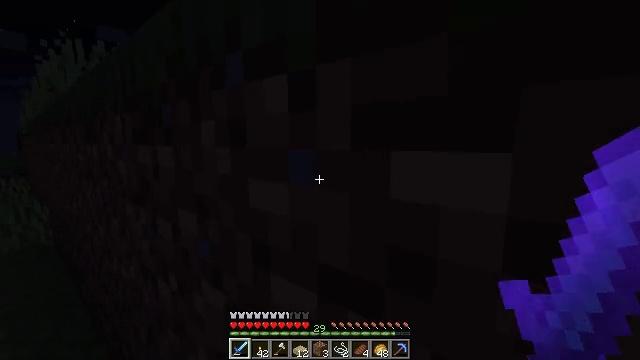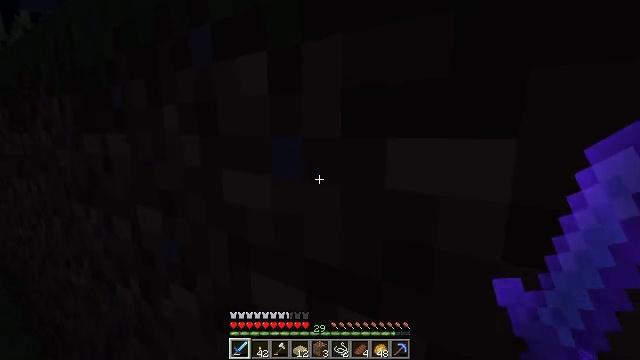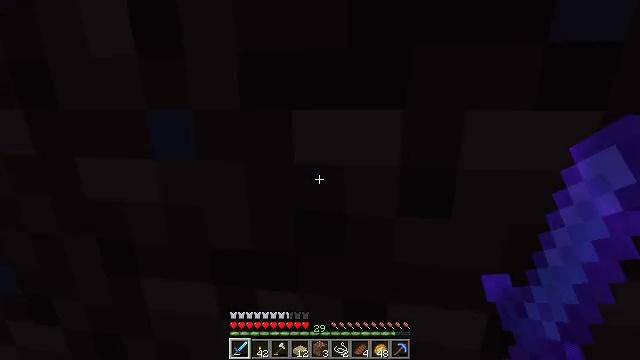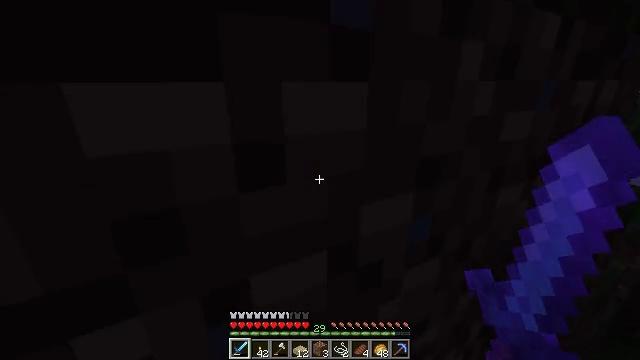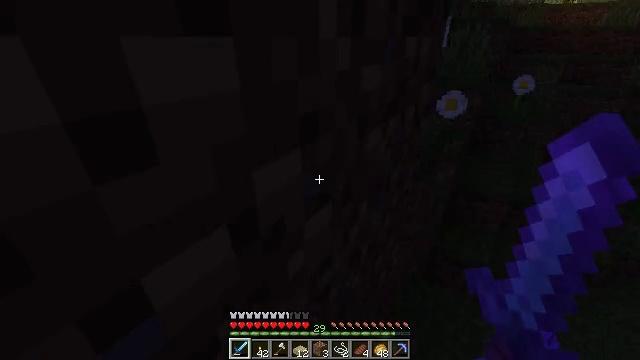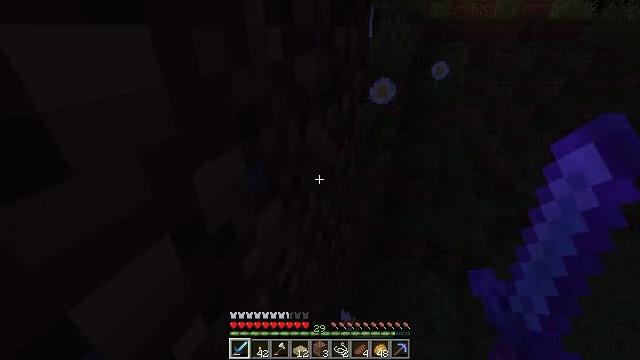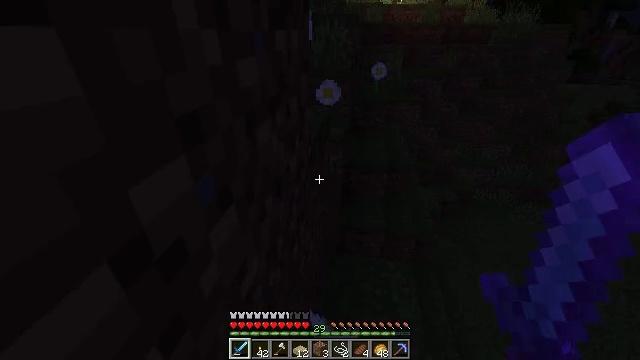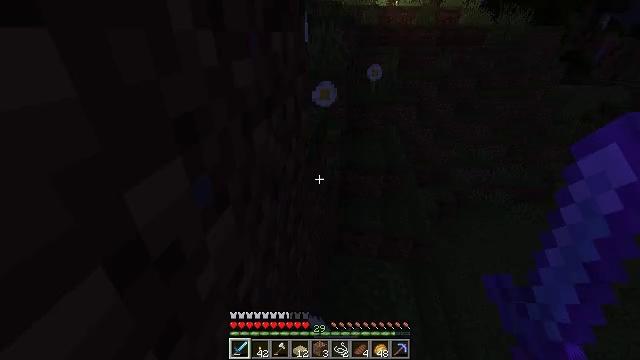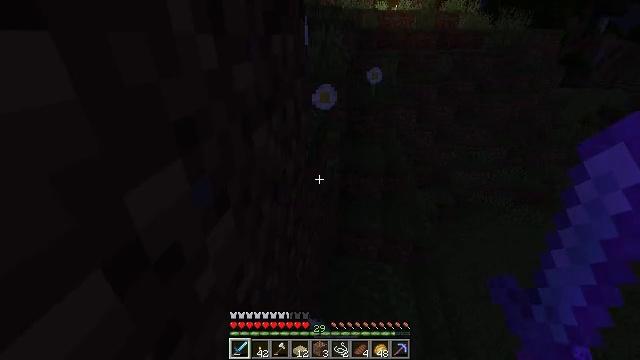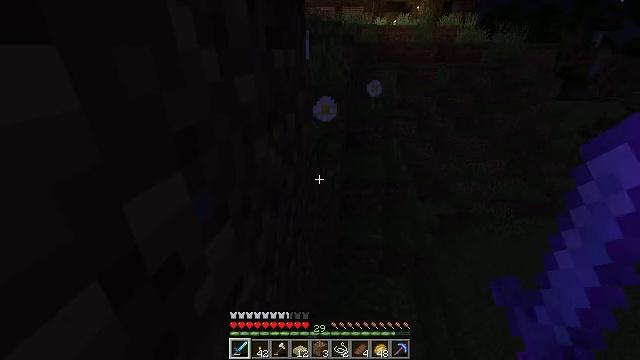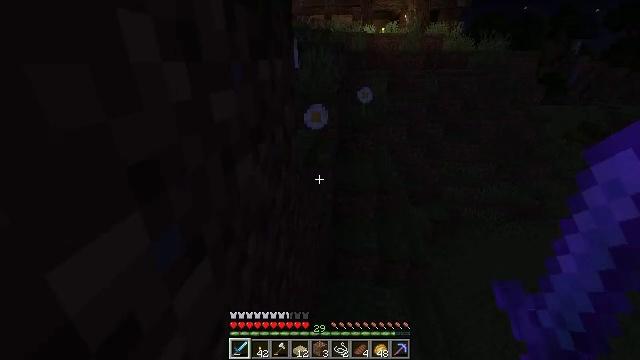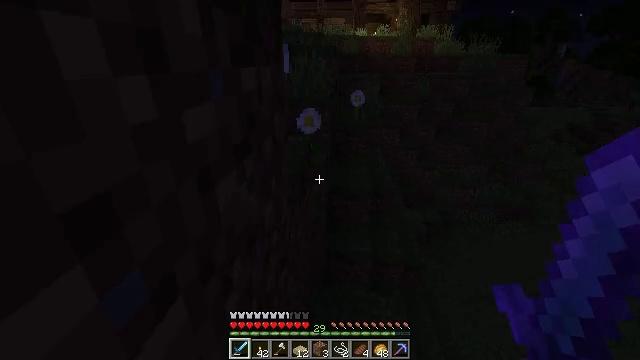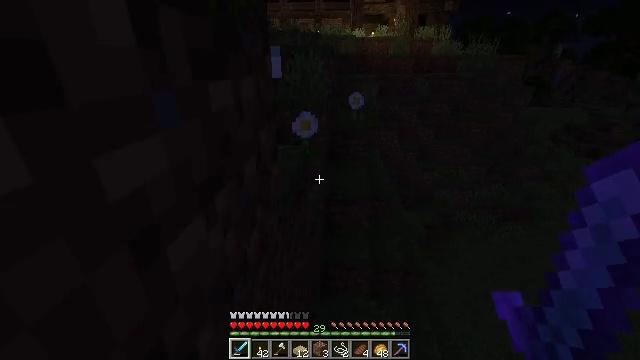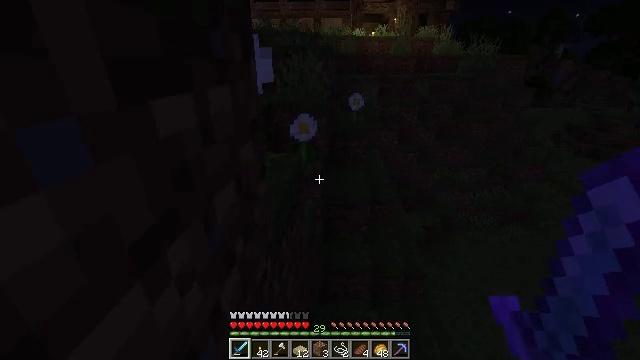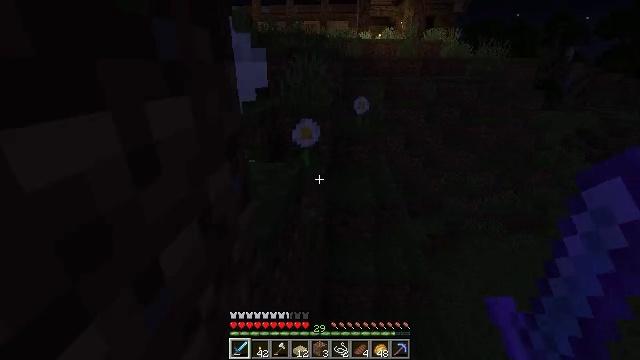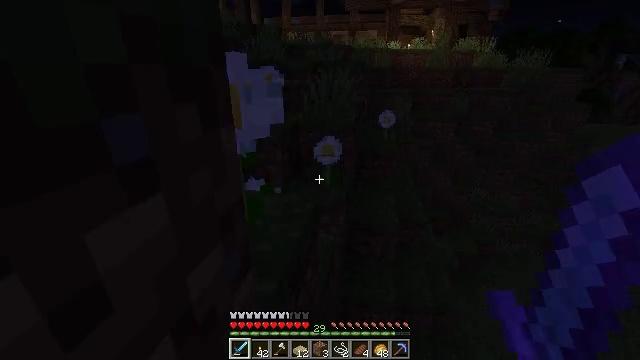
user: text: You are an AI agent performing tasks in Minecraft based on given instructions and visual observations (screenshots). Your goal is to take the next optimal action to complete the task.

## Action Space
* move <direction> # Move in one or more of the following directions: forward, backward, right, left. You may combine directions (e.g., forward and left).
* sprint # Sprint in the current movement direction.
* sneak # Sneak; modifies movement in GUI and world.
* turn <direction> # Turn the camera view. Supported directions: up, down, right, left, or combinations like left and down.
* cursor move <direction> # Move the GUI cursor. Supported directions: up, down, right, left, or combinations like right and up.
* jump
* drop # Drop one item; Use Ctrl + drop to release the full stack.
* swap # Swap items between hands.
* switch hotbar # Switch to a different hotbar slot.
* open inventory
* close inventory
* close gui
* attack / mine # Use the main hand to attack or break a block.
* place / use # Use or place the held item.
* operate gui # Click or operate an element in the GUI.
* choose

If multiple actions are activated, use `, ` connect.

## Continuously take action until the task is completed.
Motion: motion action
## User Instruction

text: Gather grass on the ground.
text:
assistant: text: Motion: turn right and down
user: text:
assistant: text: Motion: turn right and down
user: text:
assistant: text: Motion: turn right and down
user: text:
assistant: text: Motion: turn right and down
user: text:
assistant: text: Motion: turn right and down
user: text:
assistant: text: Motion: turn right
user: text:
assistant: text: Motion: no_op
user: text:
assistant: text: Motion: no_op
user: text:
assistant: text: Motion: turn up
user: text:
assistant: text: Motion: move forward, turn right and up
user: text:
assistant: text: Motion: move forward, turn right
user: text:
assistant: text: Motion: move forward
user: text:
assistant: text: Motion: move forward
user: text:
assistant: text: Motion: move forward, turn left
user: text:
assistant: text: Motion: move forward, turn left and up, jump
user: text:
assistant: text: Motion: move forward, turn left and up, jump
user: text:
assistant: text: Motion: move forward, turn left and up, jump
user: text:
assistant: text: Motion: move forward, turn left and up, jump
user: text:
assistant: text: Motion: move forward, turn left and up, jump
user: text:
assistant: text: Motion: move forward, turn left and up, jump
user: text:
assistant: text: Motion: move forward, turn left and up, jump
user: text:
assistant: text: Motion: move forward, turn left, jump
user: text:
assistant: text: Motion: move forward, turn left, jump
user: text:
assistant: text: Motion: move forward, turn left, jump
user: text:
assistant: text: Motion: move forward, turn left, jump
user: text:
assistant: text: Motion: move forward, turn left, jump
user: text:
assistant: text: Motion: move forward, turn left, jump
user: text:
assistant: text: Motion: move forward, jump
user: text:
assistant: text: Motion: move forward, jump
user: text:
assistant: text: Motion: move forward, jump